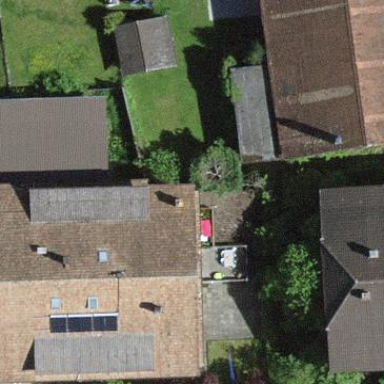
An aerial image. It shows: Residential building.